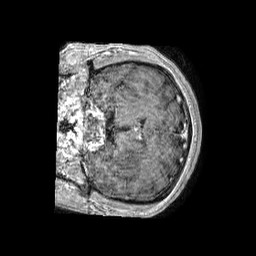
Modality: T1w
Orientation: coronal
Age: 45
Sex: female
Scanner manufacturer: philips
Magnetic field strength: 1.5 T
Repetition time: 0.007904 s
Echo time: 0.003627 s